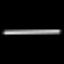
Label: line